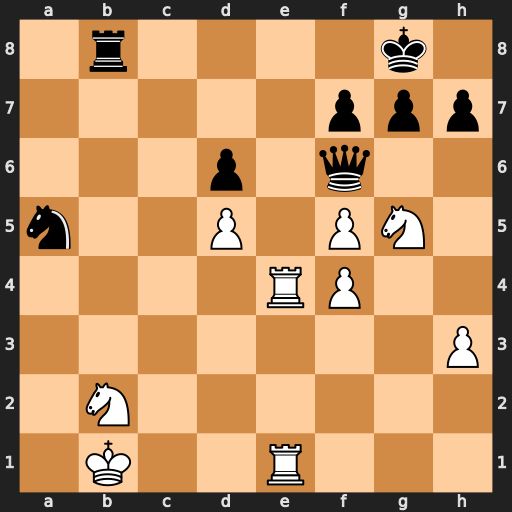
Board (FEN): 1r4k1/5ppp/3p1q2/n2P1PN1/4RP2/7P/1N6/1K2R3
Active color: w
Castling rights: -
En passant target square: -
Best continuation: Re8+ Rxe8 Rxe8#